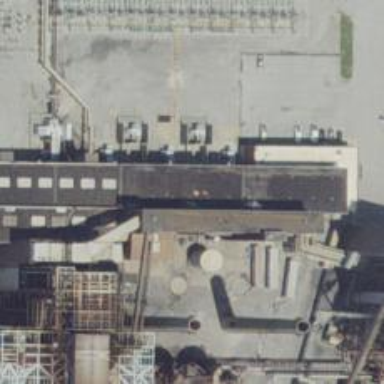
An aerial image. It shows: Generator with steam turbine as its type.